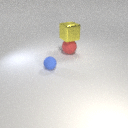
large red rubber sphere behind small blue rubber sphere